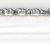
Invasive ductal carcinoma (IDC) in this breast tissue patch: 0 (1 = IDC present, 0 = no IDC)